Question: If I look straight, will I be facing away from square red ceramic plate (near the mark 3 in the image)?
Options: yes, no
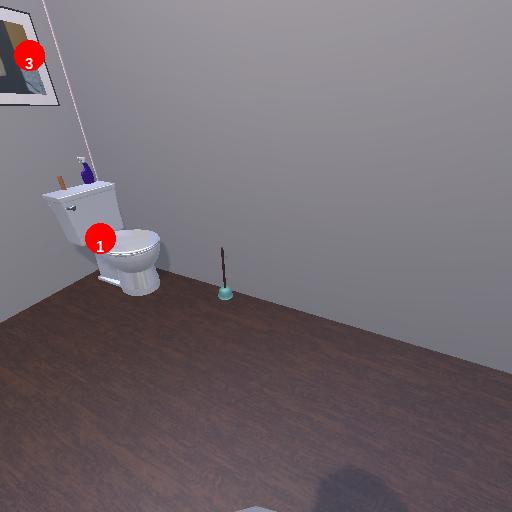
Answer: yes